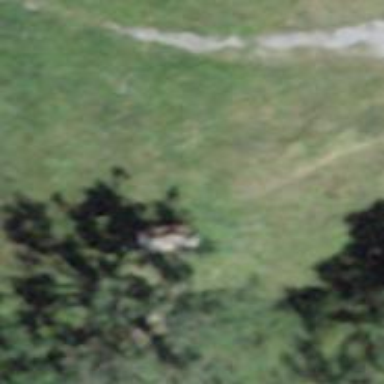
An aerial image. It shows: Bench.